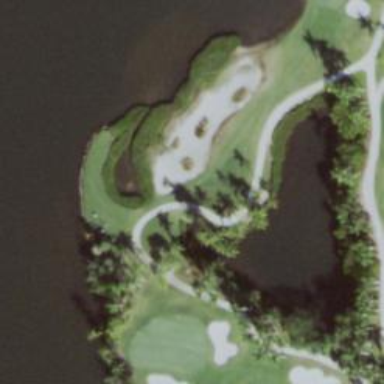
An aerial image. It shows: Water hazard in golf course. The hazard is natural water feature.